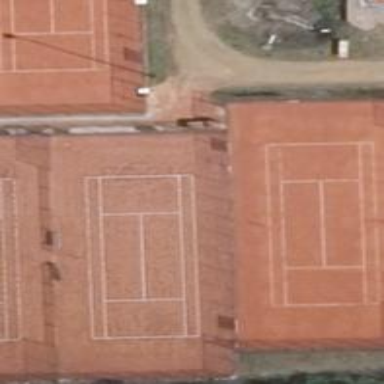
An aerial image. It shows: Clay tennis court on pitch.